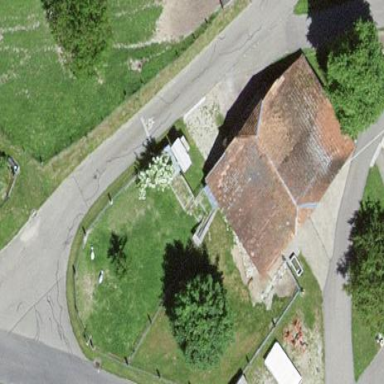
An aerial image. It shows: Barn.